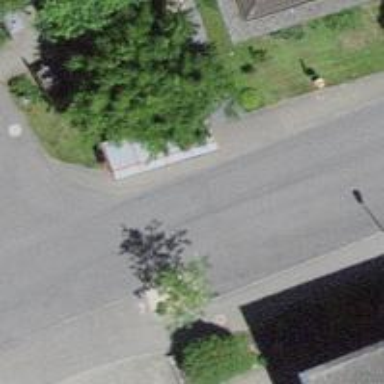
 serving as platform for public transportation."